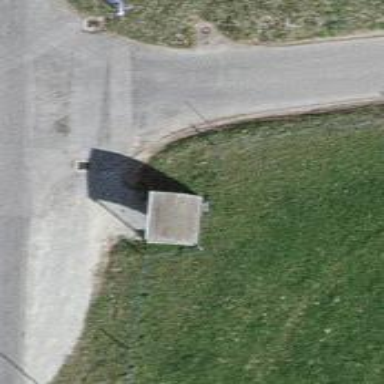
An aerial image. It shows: Bus stop with platform for public transport.